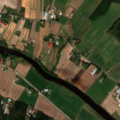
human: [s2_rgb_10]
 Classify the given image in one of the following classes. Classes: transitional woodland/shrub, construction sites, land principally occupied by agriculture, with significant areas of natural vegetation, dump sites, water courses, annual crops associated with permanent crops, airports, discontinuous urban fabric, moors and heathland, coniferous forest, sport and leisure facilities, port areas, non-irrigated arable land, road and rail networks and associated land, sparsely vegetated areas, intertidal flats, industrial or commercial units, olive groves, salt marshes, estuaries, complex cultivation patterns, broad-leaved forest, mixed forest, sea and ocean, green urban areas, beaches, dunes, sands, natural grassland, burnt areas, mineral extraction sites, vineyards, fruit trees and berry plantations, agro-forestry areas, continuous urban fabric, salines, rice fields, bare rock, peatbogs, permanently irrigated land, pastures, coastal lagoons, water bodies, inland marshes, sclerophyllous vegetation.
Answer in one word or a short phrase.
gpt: discontinuous urban fabric, non-irrigated arable land, land principally occupied by agriculture, with significant areas of natural vegetation, coniferous forest, transitional woodland/shrub